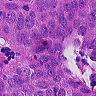
Metastatic tissue present: yes